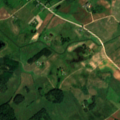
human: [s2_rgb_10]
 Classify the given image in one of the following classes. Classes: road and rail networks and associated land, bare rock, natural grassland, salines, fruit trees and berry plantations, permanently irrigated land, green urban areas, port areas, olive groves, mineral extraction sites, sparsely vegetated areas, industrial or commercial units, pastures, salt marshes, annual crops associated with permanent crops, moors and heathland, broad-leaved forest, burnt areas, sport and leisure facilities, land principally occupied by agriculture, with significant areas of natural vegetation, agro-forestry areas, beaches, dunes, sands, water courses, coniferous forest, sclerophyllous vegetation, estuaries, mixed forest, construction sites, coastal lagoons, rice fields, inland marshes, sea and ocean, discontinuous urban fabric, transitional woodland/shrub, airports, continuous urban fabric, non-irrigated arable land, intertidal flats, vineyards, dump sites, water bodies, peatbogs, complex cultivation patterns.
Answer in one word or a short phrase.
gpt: non-irrigated arable land, pastures, complex cultivation patterns, broad-leaved forest, coniferous forest, water bodies